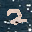
Label: 2